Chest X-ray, AP view. Patient: 56 years old, sex F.
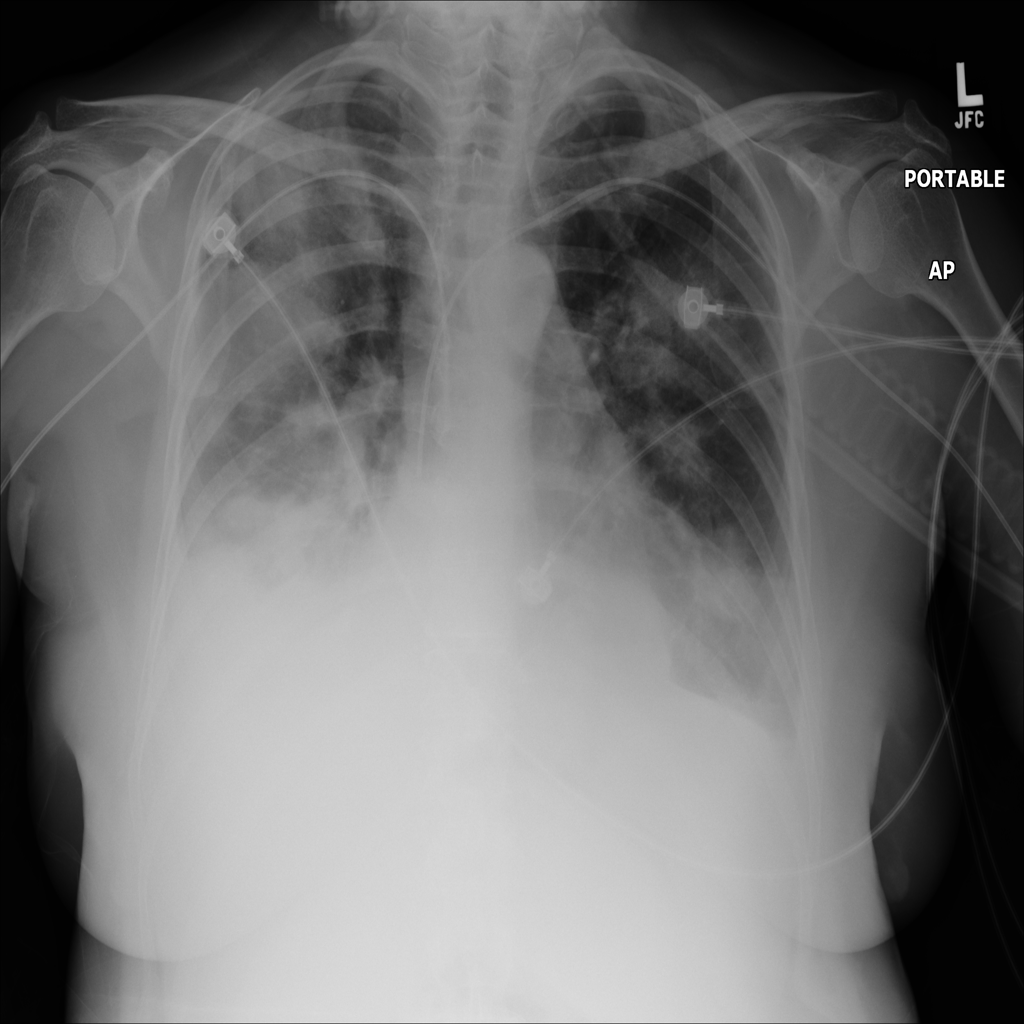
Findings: Mass